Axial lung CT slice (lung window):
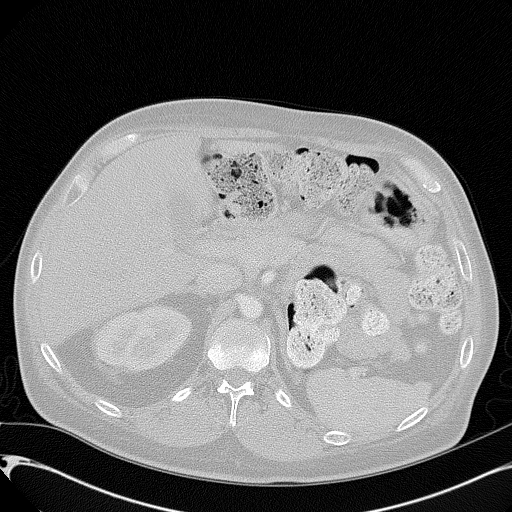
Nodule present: no